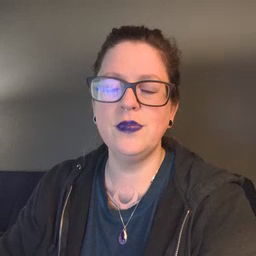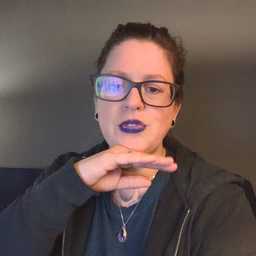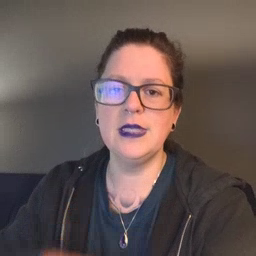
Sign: dirty